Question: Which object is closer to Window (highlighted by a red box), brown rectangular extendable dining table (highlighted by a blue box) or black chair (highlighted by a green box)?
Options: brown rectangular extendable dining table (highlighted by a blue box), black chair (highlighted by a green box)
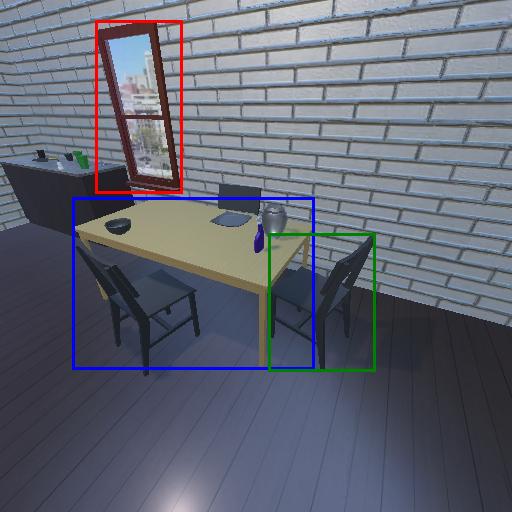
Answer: brown rectangular extendable dining table (highlighted by a blue box)